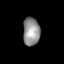
Tissue: skin
Cell type: Endothelial cells
Senescence score: 0.7291
Nuclear area (px): 465
Mean DAPI intensity: 145.209